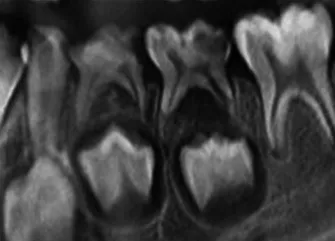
(A-D) are X-rays before treatment. (B) is the bitewing radiograph with teeth 73, 74, and 75 presenting severe caries. Periapical inflammation of tooth 75 extended to the lower permanent tooth embryo.
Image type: radiology (x_ray)